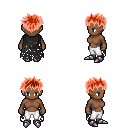
a pixel art fantasy rpg character, female body template, human, dark skin, black tattered cape, white pants, red bedhead hairstyle, metal boots, four views (front, back, left, right), 2x2 character sprite sheet, small pixel art, hard edges, no anti-aliasing